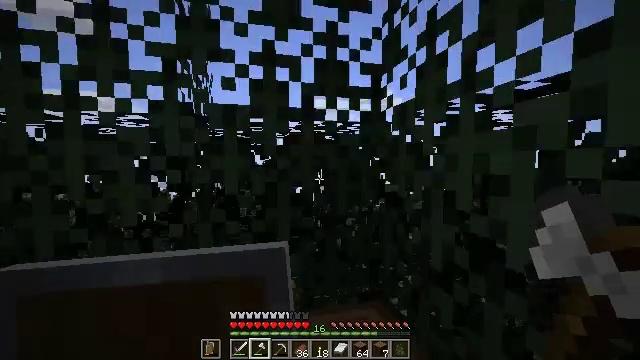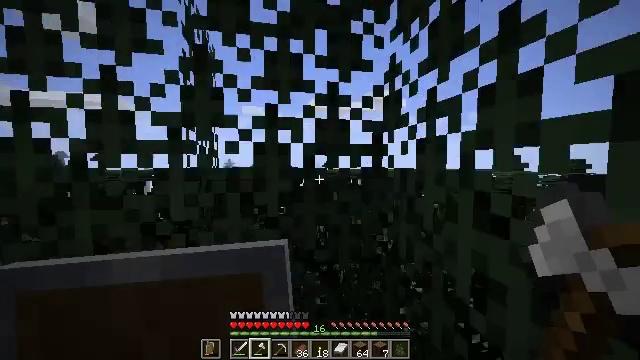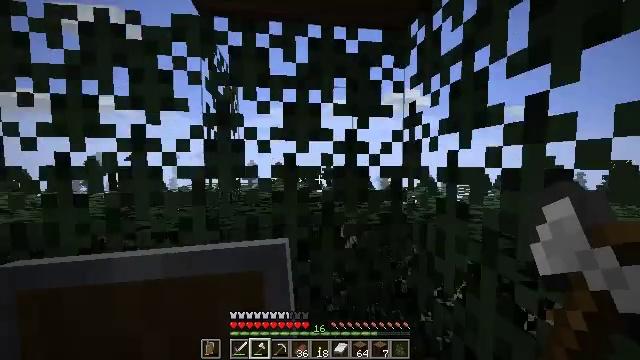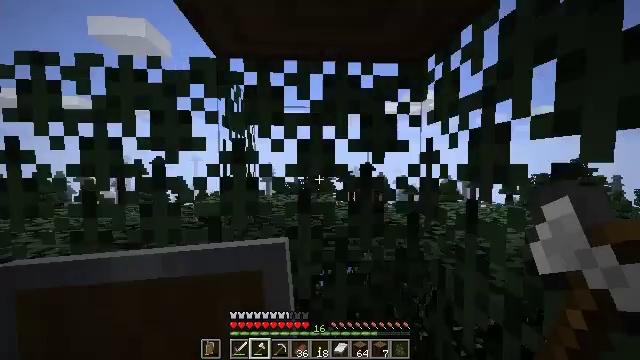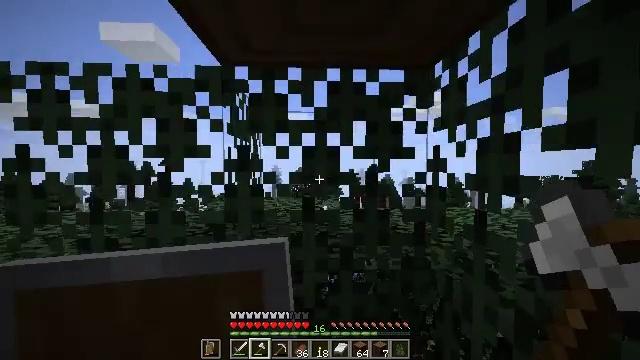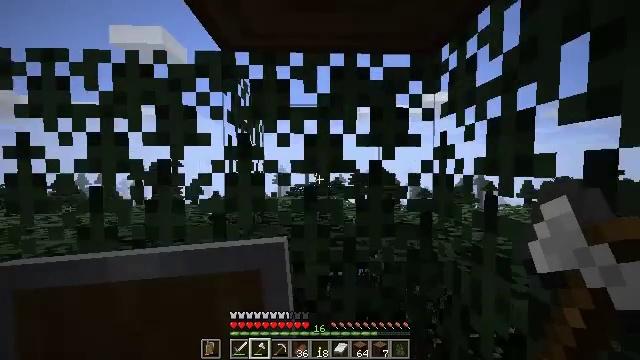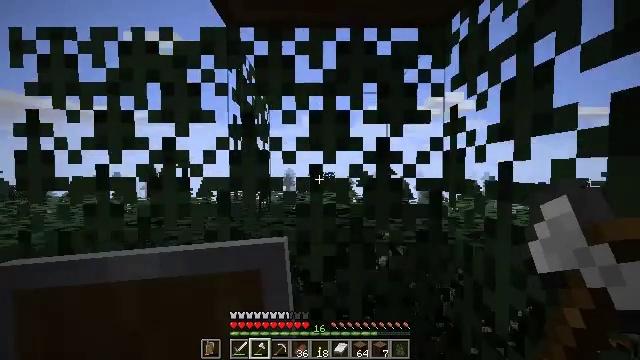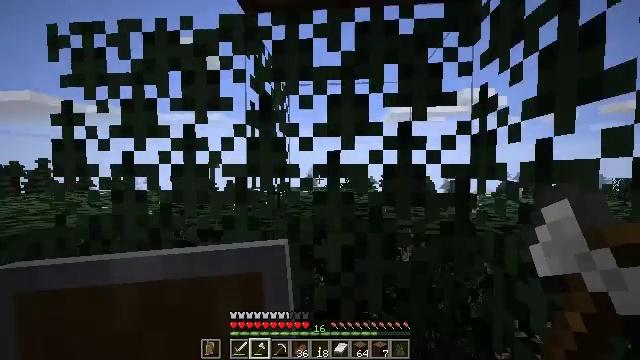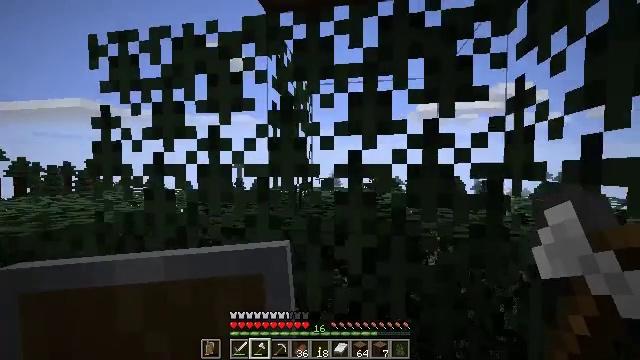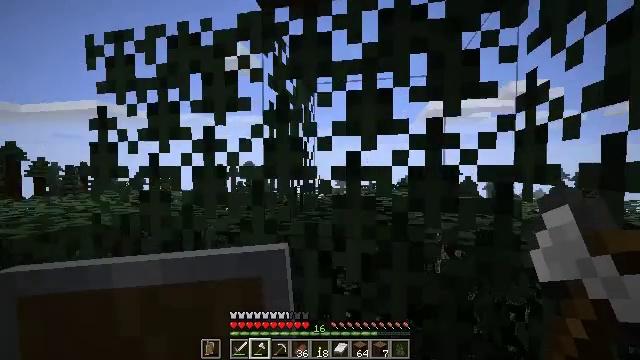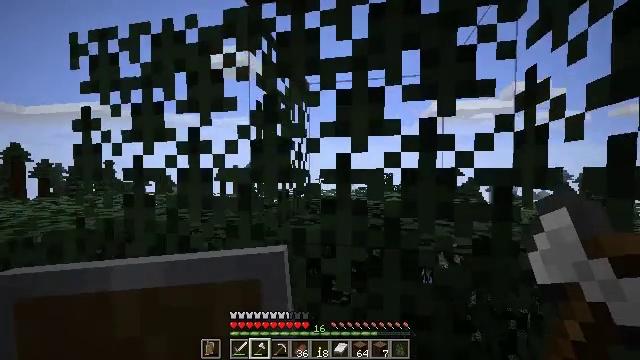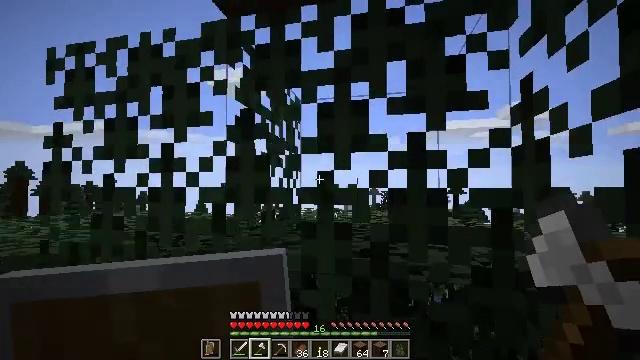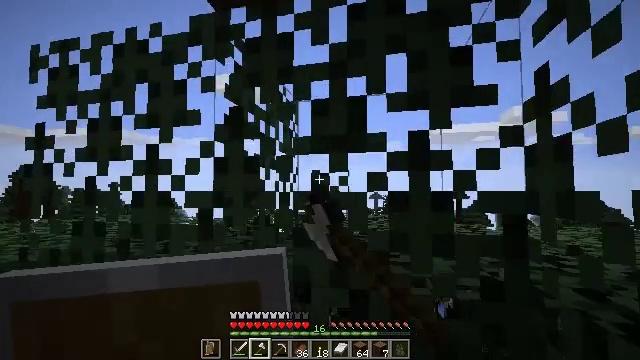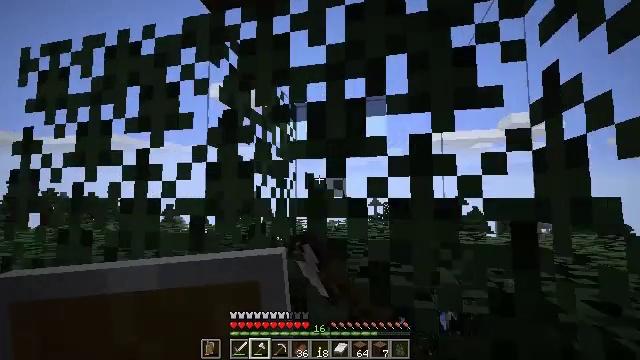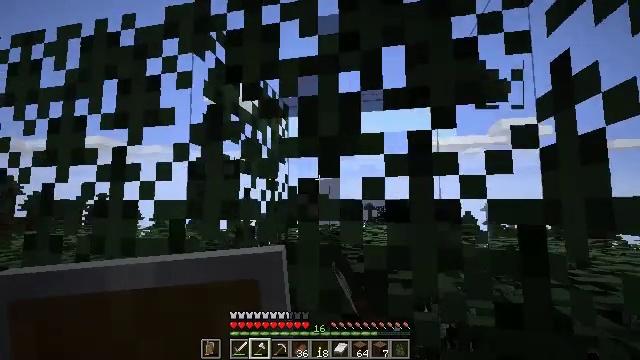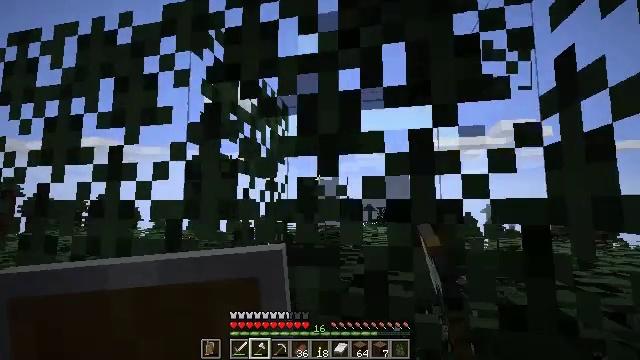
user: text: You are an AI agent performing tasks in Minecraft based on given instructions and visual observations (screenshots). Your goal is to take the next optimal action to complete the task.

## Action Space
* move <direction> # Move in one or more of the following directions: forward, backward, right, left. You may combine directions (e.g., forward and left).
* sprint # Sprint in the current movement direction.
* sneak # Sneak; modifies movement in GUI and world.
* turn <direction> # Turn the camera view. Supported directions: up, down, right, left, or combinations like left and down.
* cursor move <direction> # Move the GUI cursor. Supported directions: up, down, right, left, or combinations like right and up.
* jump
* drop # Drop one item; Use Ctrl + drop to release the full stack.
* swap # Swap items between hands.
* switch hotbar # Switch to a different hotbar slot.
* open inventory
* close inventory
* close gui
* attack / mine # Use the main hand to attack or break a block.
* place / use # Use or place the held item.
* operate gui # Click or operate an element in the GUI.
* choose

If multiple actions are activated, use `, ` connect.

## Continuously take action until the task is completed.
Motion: motion action
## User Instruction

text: Break the spruce leaves to clear the area.
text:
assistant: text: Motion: move forward, sneak, jump
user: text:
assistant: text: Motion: move forward, sneak, turn left, jump
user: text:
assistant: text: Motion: move forward, sneak, turn left, jump
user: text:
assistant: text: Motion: move forward, sneak, turn left
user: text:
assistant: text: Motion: move forward, sneak, turn left
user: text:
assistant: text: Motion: move forward and move right, sneak, turn left
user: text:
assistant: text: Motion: move forward and move right, sneak, turn left
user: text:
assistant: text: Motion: move forward and move right, sneak, turn left
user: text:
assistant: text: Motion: move forward and move right, sneak, turn left
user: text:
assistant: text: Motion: move forward and move right, sneak
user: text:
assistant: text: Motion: move forward, sneak, turn up, attack / mine
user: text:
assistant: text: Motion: move forward, sneak, attack / mine
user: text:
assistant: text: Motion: move forward, sneak, turn up, attack / mine
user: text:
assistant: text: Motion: sneak, turn right, attack / mine
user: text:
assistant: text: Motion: sneak, attack / mine
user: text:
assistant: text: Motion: sneak, attack / mine
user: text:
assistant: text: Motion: sneak, attack / mine
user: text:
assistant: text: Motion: sneak, attack / mine
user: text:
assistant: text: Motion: sneak, attack / mine
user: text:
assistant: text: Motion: sneak, turn up, attack / mine
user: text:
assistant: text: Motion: sneak, turn up, attack / mine
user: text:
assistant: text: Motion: sneak, attack / mine